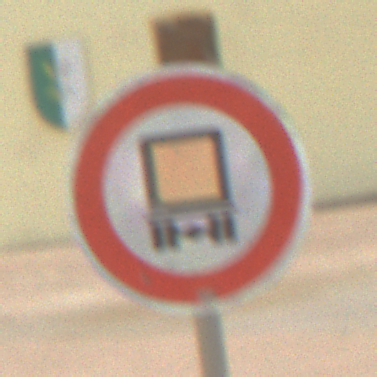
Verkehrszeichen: VerbotKennzeichnungspflichtigeKraftfahrzeugeGefaehrlicheGueter
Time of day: Midday
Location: Outdoor (Suburban)
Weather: PartlyCloudy
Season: NotSpecified
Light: Natural